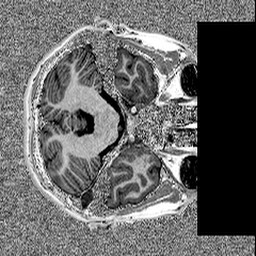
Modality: MP2RAGE
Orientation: axial
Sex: female